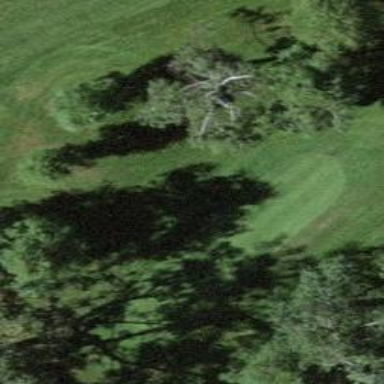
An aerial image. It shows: Golf tee on grassy land.